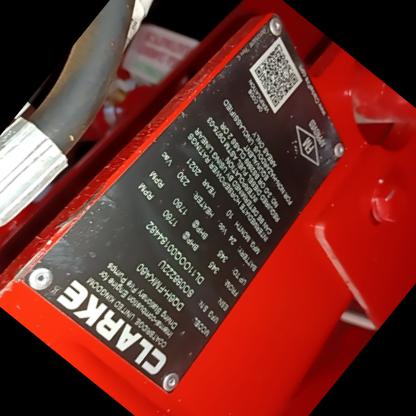
Klasa: tabliczka-znamionowa